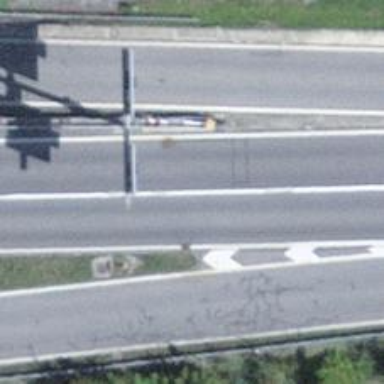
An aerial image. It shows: Trunk link highway.